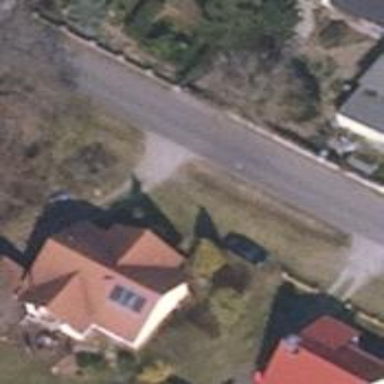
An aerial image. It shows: Asphalt road in residential area.